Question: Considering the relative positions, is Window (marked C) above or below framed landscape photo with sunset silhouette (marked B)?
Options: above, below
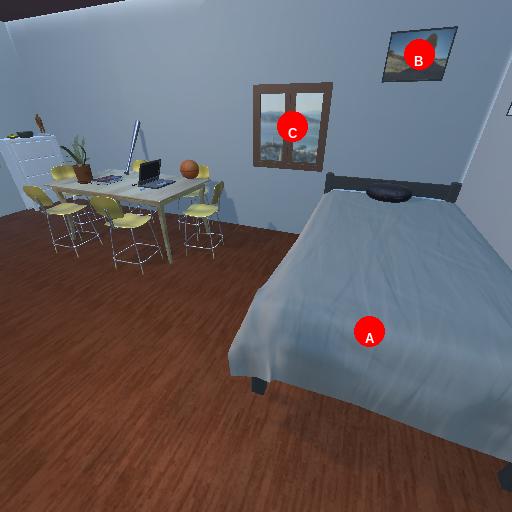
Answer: above